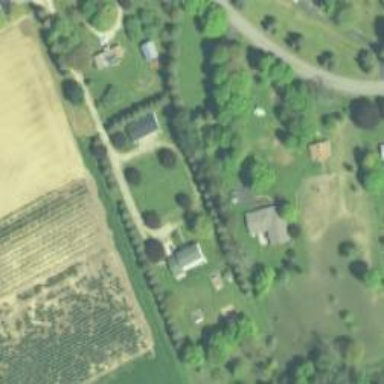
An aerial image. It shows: Driveway.